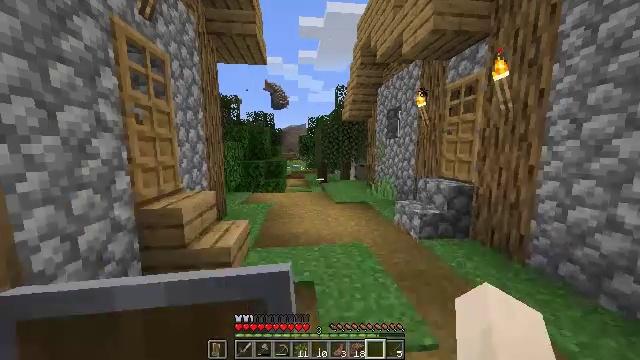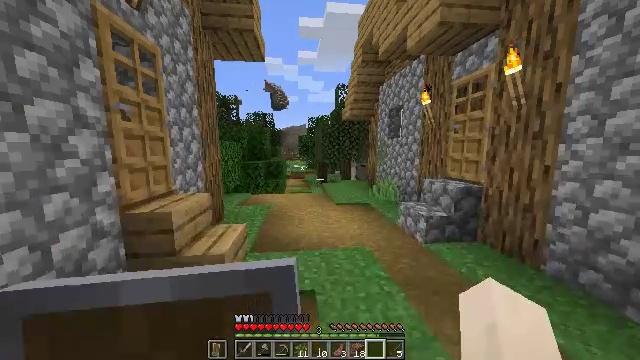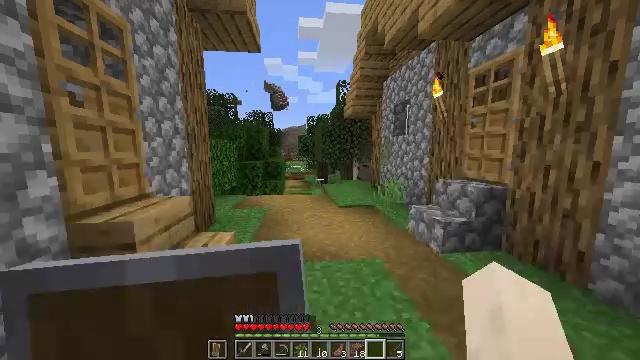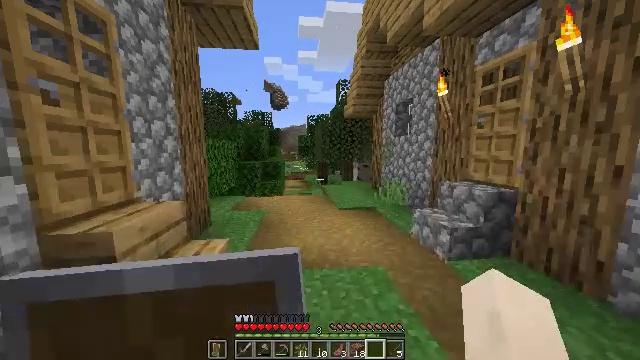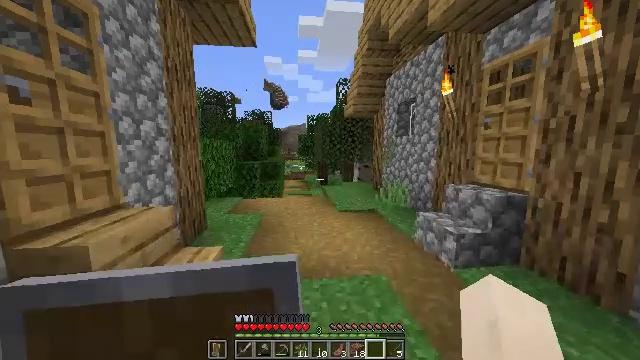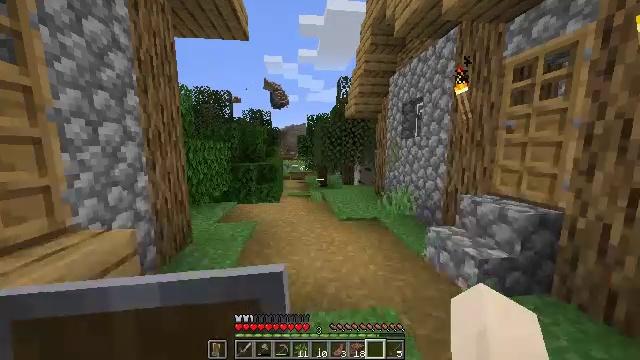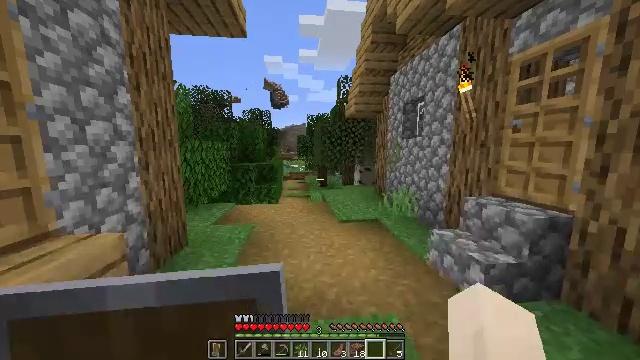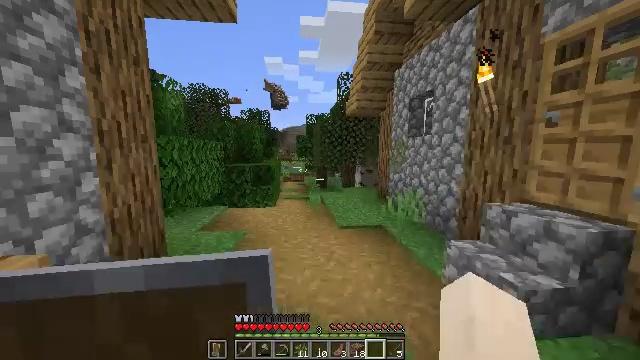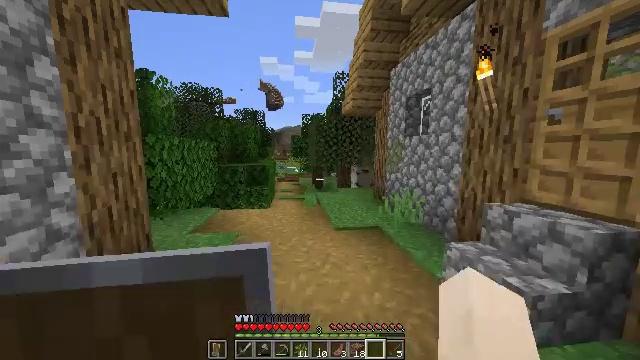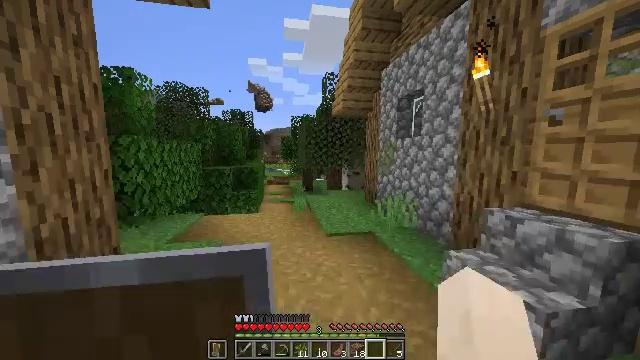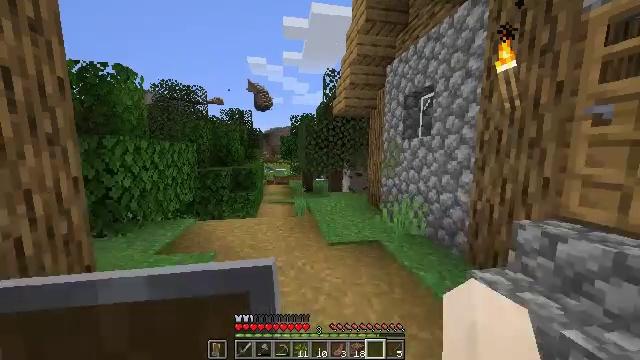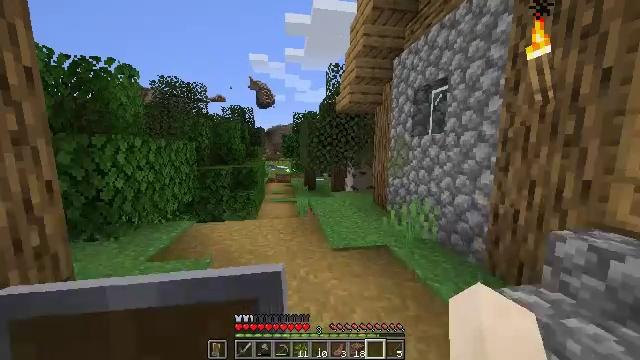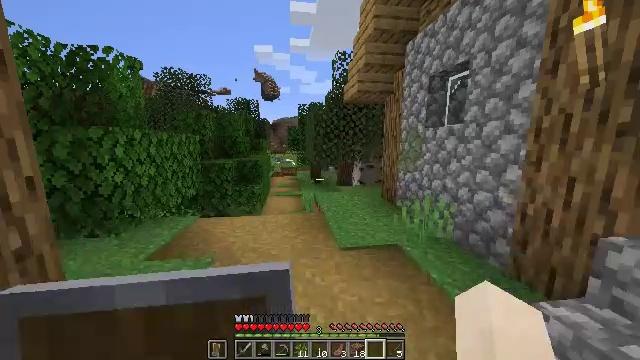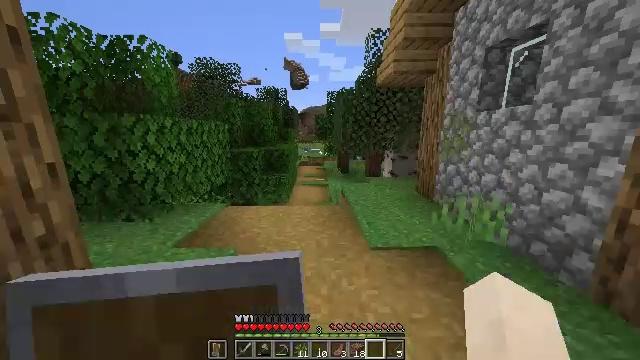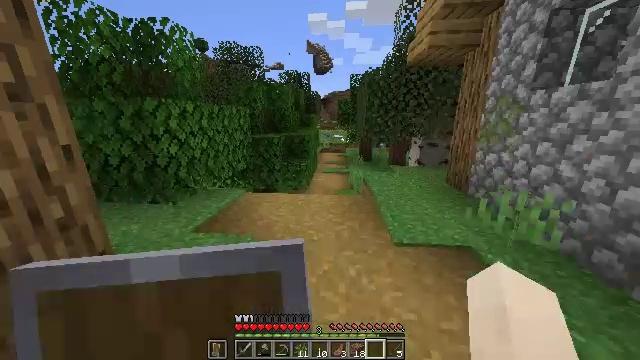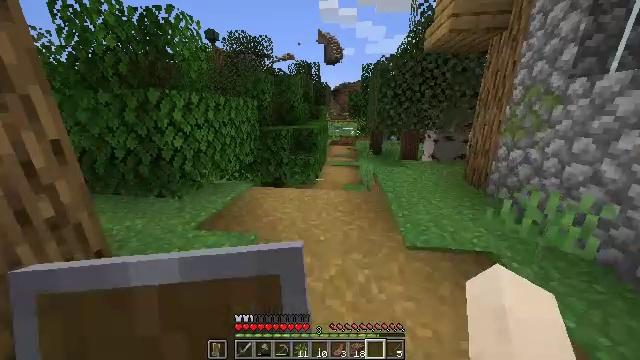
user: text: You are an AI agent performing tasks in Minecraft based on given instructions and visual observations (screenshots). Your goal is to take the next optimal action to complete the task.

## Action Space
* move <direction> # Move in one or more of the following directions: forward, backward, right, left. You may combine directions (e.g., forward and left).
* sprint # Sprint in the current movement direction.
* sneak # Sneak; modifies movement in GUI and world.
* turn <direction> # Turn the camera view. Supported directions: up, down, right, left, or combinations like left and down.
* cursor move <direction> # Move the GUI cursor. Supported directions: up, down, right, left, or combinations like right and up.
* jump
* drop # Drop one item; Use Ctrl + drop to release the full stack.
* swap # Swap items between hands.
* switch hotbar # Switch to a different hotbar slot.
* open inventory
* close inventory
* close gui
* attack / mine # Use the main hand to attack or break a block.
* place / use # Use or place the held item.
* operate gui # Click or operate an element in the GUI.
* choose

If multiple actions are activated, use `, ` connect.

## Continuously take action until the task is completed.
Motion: motion action
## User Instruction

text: Remove the cauldron from its current position.
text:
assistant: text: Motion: move forward
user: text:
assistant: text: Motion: move forward
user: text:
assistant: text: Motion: move forward
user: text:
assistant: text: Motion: move forward
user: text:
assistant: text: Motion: move forward
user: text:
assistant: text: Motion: move forward
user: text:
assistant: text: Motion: move forward
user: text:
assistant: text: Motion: move forward, turn right
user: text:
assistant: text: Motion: move forward, turn right
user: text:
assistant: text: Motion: move forward
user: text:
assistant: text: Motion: move forward
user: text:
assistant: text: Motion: move forward, turn left and down
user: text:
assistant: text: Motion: move forward, turn left and down
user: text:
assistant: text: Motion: move forward, turn left and down
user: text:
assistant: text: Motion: move forward, turn left and down
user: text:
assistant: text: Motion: move forward, turn left and down
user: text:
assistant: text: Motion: move forward, turn left and down
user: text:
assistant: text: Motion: move forward
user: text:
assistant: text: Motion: move forward
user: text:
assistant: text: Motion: move forward
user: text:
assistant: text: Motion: move forward
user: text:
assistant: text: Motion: move forward, turn right
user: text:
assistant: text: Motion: move forward, turn right and up
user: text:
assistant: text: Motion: move forward, turn right and up
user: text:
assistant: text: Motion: move forward
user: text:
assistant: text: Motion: move forward
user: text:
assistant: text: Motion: move forward, turn right and up
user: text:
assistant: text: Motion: move forward, turn right
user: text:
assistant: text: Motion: move forward
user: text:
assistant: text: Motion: move forward